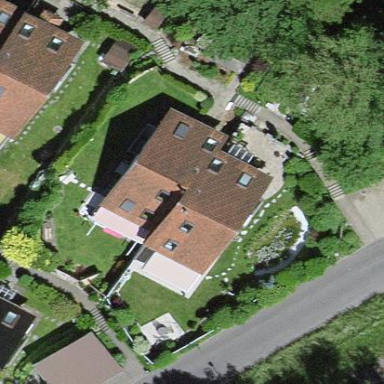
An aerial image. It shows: House with gabled roof. The roof extends across the building.